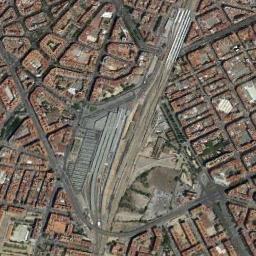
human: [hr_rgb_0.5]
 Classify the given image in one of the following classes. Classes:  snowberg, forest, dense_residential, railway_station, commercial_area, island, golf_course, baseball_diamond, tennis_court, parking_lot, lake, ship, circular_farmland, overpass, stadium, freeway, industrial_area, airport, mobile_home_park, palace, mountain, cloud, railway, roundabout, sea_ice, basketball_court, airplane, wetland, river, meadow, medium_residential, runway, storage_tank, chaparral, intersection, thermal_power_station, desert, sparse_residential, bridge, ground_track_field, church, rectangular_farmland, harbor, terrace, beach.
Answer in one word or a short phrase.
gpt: railway_station